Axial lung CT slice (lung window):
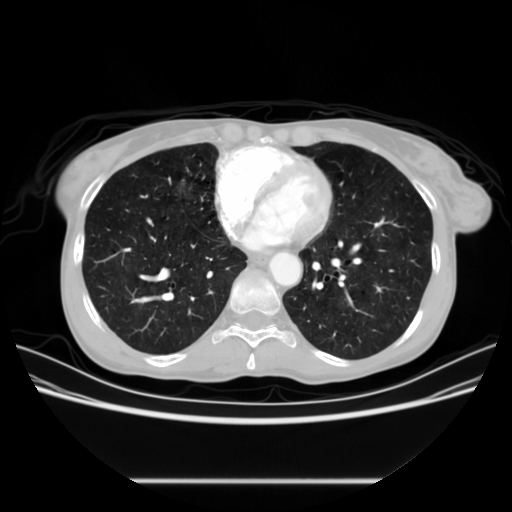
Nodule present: no